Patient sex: F
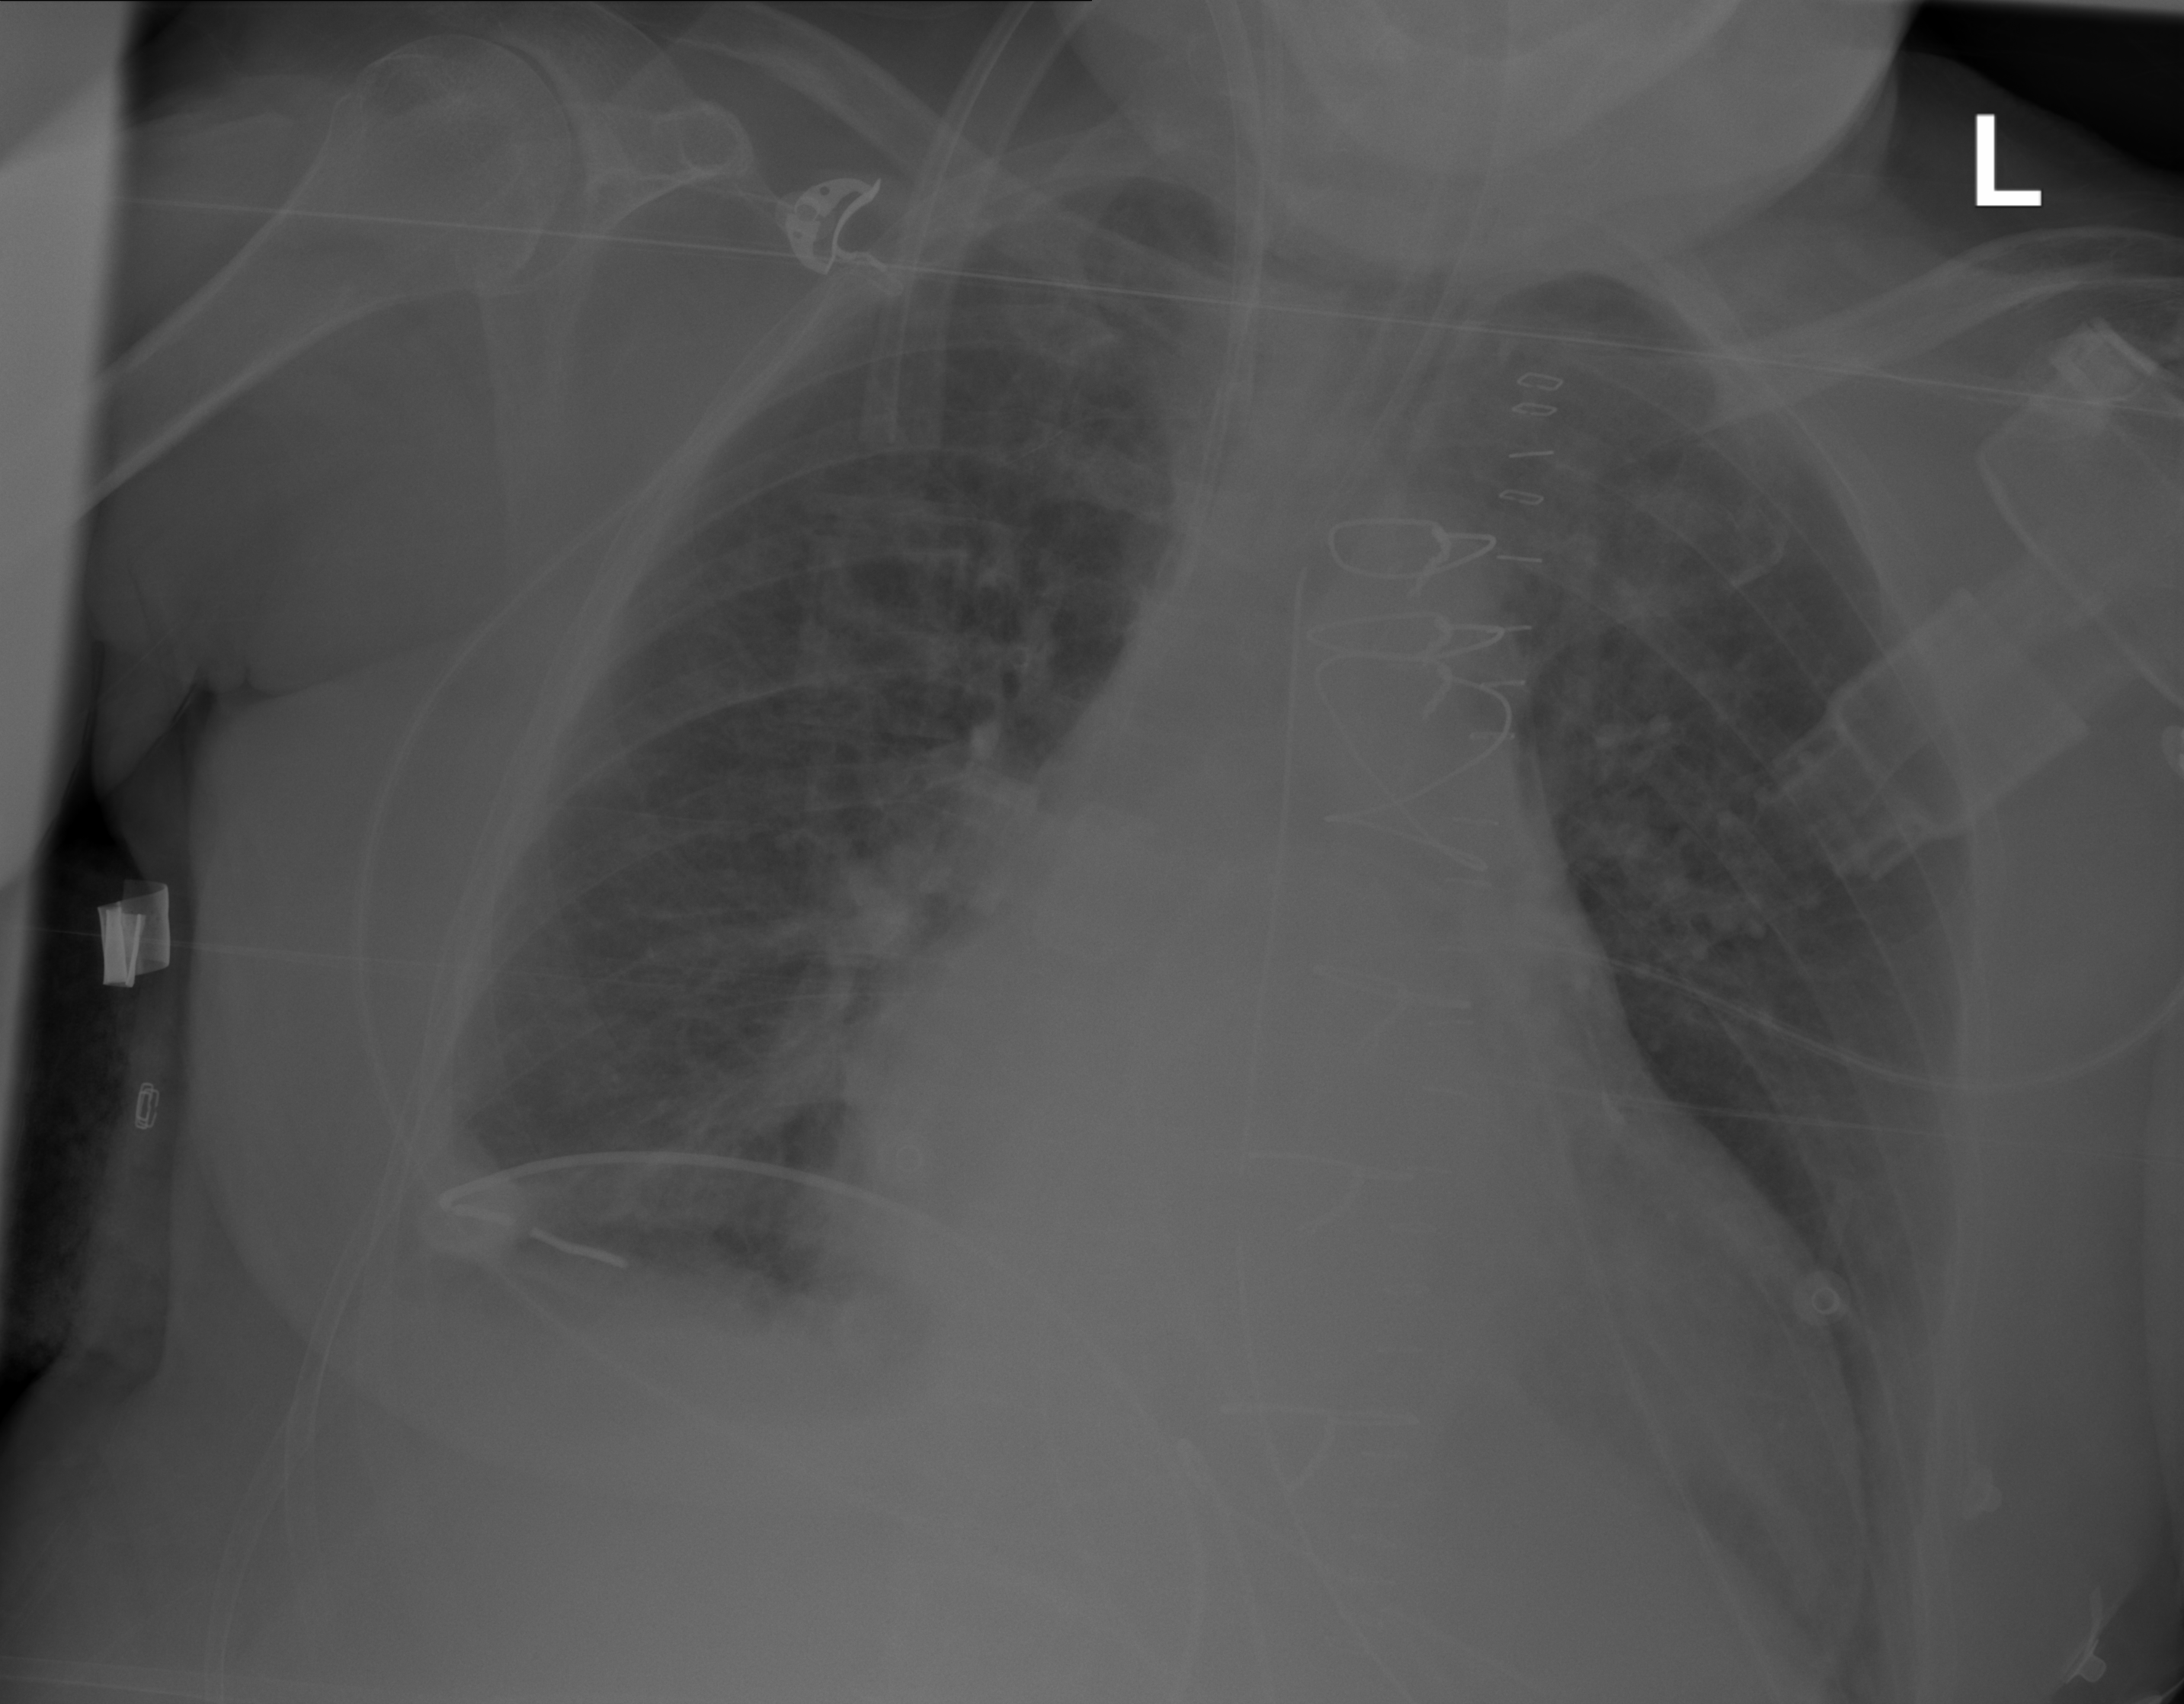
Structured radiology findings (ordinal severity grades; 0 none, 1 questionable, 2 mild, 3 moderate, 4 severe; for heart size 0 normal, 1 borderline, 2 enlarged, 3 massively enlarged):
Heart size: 2
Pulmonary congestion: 2
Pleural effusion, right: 2
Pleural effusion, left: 2
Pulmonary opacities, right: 0
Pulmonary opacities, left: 0
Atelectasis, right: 2
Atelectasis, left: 2